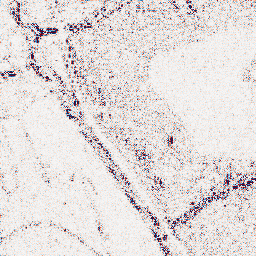
Category: wavelet
Decomposition family: wavelet_reverse_biorthogonal
Decomposition parameters: wavelet: rbio5.5
level: 1
Upsampling method: lanczos
Upsampling parameters: scale: 2
Upsampling scale: 2